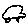
Label: car